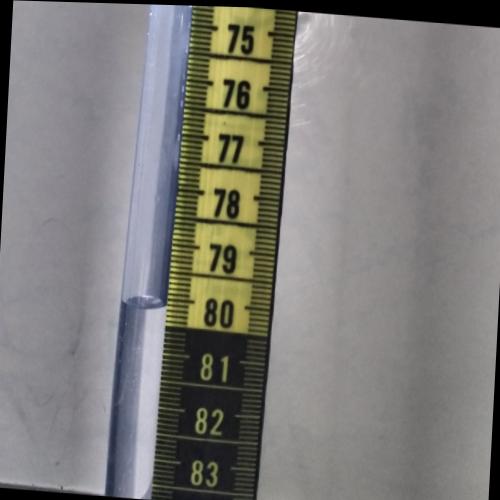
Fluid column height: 80.1 cm